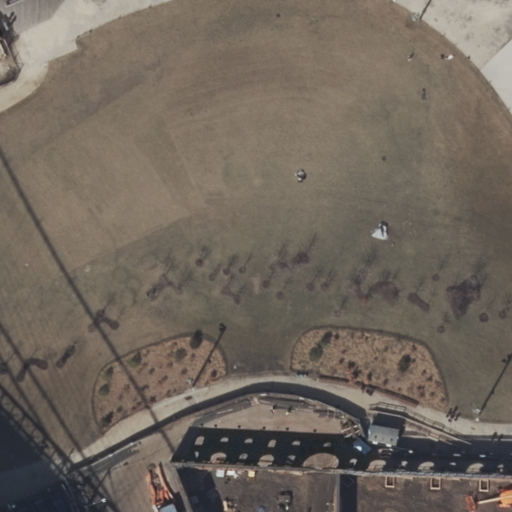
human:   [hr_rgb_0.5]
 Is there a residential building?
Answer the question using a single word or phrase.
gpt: no

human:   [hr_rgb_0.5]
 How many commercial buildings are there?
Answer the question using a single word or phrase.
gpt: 1

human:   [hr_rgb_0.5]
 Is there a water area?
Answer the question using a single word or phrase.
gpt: yes

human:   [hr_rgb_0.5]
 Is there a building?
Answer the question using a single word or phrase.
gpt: yes

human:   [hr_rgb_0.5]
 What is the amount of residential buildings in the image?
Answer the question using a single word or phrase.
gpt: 0

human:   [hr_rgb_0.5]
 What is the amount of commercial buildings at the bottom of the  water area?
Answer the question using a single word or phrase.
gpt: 1

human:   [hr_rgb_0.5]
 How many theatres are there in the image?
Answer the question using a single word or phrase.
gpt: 1

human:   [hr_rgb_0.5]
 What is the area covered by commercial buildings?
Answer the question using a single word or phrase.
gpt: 308m2

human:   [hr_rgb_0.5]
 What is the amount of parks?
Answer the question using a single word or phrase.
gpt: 1

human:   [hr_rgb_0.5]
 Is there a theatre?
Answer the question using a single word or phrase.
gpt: yes

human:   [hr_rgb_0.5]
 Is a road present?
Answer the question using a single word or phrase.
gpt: yes

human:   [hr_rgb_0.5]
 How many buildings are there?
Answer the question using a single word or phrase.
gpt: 1

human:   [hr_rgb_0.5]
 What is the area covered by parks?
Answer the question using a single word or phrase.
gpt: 1053m2

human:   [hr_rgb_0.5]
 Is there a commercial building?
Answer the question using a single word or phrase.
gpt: yes

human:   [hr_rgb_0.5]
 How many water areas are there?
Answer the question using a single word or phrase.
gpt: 1

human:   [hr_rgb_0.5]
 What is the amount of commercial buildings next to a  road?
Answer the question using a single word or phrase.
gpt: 1

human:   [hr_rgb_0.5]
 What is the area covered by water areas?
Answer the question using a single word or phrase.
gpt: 1m2

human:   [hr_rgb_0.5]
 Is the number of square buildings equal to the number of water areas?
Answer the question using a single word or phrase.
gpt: no

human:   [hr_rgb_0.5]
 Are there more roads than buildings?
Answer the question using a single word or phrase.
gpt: yes

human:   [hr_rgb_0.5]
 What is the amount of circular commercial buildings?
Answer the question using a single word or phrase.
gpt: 0

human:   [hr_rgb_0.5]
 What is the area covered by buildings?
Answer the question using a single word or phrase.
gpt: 308m2

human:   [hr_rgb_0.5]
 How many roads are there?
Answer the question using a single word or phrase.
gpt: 5

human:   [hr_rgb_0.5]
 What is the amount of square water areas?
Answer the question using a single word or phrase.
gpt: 0

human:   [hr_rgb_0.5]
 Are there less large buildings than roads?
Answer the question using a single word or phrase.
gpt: yes

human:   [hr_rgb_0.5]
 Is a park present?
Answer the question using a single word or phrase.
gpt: yes

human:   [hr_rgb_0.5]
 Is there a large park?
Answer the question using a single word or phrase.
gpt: yes

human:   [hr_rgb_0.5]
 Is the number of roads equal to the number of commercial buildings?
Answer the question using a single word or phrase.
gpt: no

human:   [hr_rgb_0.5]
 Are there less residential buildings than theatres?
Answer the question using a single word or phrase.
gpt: yes

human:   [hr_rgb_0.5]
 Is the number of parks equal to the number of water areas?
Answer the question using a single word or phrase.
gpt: yes

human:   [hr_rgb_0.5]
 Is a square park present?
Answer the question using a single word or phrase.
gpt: no

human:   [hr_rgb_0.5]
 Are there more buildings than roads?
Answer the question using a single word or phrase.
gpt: no

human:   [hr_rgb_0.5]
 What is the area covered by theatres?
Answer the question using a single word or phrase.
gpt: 308m2

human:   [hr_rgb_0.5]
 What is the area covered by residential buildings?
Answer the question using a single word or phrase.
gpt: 0m2

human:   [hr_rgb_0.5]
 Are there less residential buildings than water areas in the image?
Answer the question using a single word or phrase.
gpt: yes

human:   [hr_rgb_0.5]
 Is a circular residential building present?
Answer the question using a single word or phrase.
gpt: no

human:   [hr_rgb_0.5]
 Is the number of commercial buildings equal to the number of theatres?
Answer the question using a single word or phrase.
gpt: yes

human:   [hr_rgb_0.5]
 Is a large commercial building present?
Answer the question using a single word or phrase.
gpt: no

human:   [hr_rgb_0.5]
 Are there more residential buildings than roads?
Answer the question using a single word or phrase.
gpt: no

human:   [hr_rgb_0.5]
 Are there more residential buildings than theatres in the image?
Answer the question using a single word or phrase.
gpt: no

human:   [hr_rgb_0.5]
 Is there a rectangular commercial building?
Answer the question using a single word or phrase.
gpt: yes

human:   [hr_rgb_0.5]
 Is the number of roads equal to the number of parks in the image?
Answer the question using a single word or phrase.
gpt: no

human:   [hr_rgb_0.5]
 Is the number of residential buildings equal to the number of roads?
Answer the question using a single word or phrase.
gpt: no

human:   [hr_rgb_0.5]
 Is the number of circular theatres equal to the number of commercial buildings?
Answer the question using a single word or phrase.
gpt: no

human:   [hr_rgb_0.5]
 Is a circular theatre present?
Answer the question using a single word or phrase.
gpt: no

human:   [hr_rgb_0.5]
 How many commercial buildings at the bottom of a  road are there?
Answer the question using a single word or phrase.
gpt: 1

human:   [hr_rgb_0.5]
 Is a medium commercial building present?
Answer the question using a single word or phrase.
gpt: yes

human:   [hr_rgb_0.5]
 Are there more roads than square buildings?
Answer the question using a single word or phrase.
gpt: yes

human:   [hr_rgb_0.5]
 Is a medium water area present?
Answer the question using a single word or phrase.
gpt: no

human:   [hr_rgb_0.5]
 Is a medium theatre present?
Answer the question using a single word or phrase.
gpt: yes

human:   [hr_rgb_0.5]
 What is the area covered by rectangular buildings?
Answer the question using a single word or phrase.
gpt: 308m2

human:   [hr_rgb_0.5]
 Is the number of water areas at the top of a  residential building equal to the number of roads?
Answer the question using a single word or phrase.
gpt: no

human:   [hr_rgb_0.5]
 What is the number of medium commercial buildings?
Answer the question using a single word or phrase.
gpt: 1

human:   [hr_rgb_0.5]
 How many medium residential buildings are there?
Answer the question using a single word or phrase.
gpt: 0

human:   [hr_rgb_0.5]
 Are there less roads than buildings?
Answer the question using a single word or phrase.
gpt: no

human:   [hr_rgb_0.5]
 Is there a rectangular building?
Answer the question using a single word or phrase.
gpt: yes

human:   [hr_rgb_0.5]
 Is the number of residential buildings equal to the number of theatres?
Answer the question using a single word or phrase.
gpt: no

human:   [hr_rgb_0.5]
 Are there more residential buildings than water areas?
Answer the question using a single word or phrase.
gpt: no

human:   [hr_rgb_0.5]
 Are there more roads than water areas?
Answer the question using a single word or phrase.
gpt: yes

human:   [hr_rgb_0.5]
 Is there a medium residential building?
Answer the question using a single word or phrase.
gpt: no

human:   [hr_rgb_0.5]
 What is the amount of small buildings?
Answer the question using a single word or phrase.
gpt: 0

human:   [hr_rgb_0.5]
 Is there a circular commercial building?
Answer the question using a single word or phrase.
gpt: no

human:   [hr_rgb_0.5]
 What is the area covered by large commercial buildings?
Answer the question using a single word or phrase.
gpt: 0m2

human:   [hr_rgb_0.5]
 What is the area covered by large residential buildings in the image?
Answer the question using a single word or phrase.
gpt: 0m2

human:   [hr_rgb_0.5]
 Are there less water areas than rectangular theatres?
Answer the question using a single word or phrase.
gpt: no